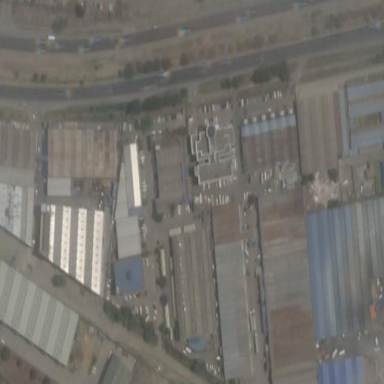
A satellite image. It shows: Industrial area.